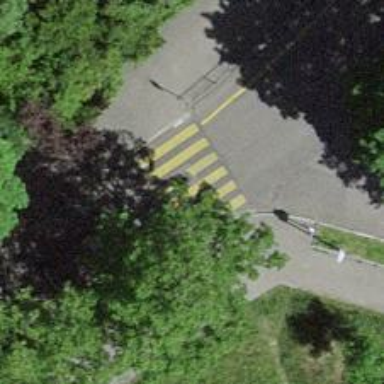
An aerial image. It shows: Uncontrolled zebra crossing on the road.